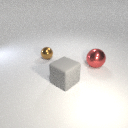
large gray rubber cube in front of small brown metal sphere